Aerial crown-view tile of a tropical tree (Barro Colorado Island, Panama), acquired 20240813:
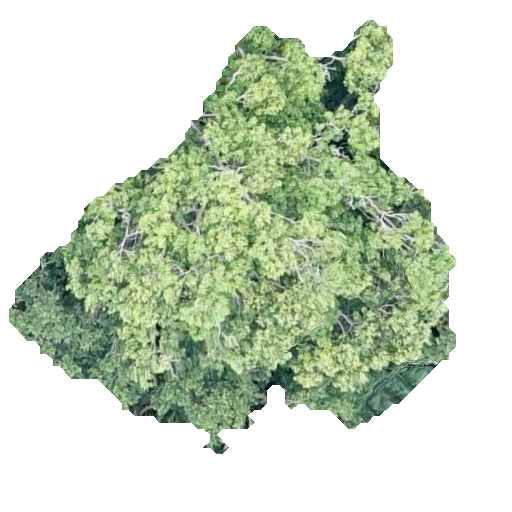
Species: Ocotea leptobotra
GBIF accepted scientific name: Ocotea leptobotra
Crown area: 172.144 m²